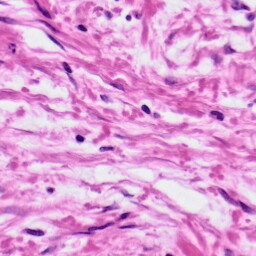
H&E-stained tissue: Ovarian